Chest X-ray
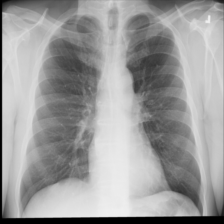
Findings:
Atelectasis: negative
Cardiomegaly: negative
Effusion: negative
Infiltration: negative
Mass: negative
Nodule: negative
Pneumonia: negative
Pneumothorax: negative
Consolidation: negative
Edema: negative
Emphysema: negative
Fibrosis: negative
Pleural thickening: negative
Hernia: negative